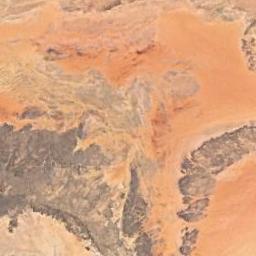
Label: desert